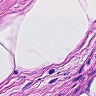
Metastatic tissue present: no